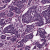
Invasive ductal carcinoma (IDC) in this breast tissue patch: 1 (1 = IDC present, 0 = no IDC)